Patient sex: F
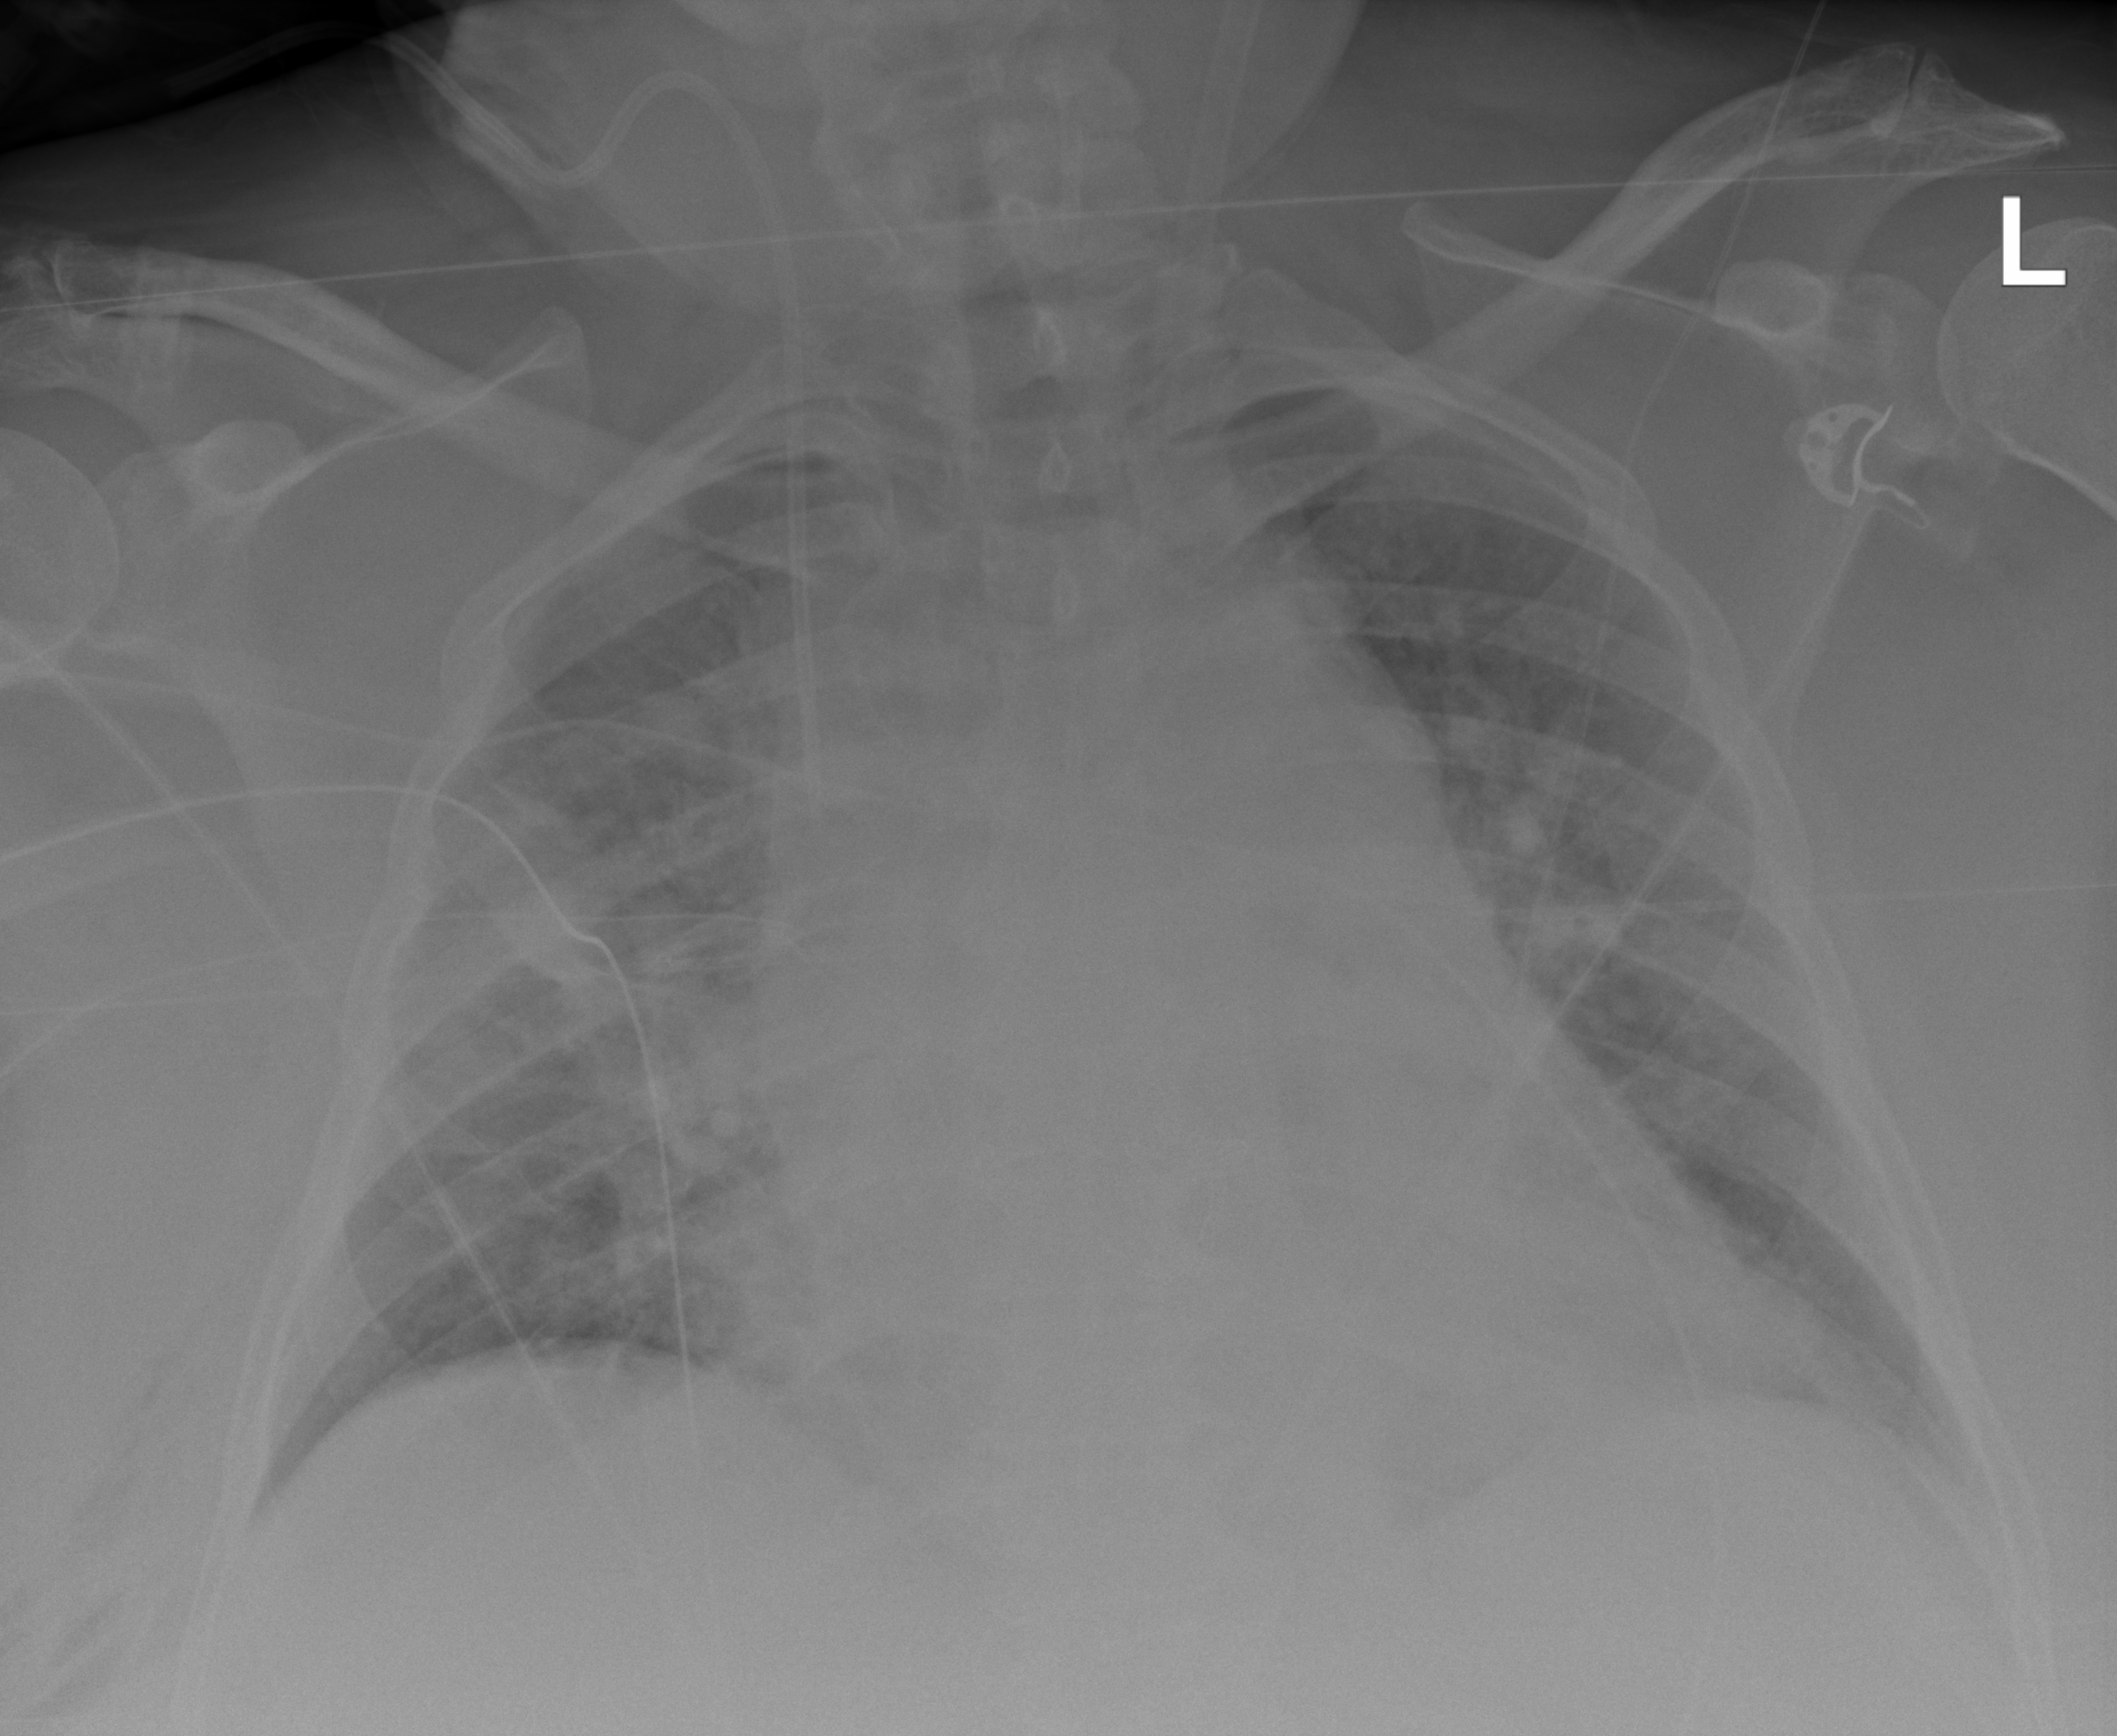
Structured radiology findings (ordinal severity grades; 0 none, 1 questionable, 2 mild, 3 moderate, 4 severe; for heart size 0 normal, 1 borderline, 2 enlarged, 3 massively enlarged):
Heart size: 2
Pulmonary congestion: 2
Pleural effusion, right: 0
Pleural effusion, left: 0
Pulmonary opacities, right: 3
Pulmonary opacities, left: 2
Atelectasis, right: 2
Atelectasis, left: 2